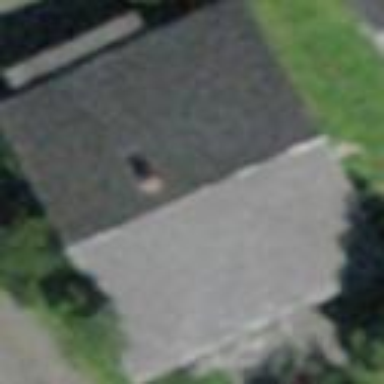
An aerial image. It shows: Simple and straightforward house.